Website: home-depot
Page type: delivery-shipping
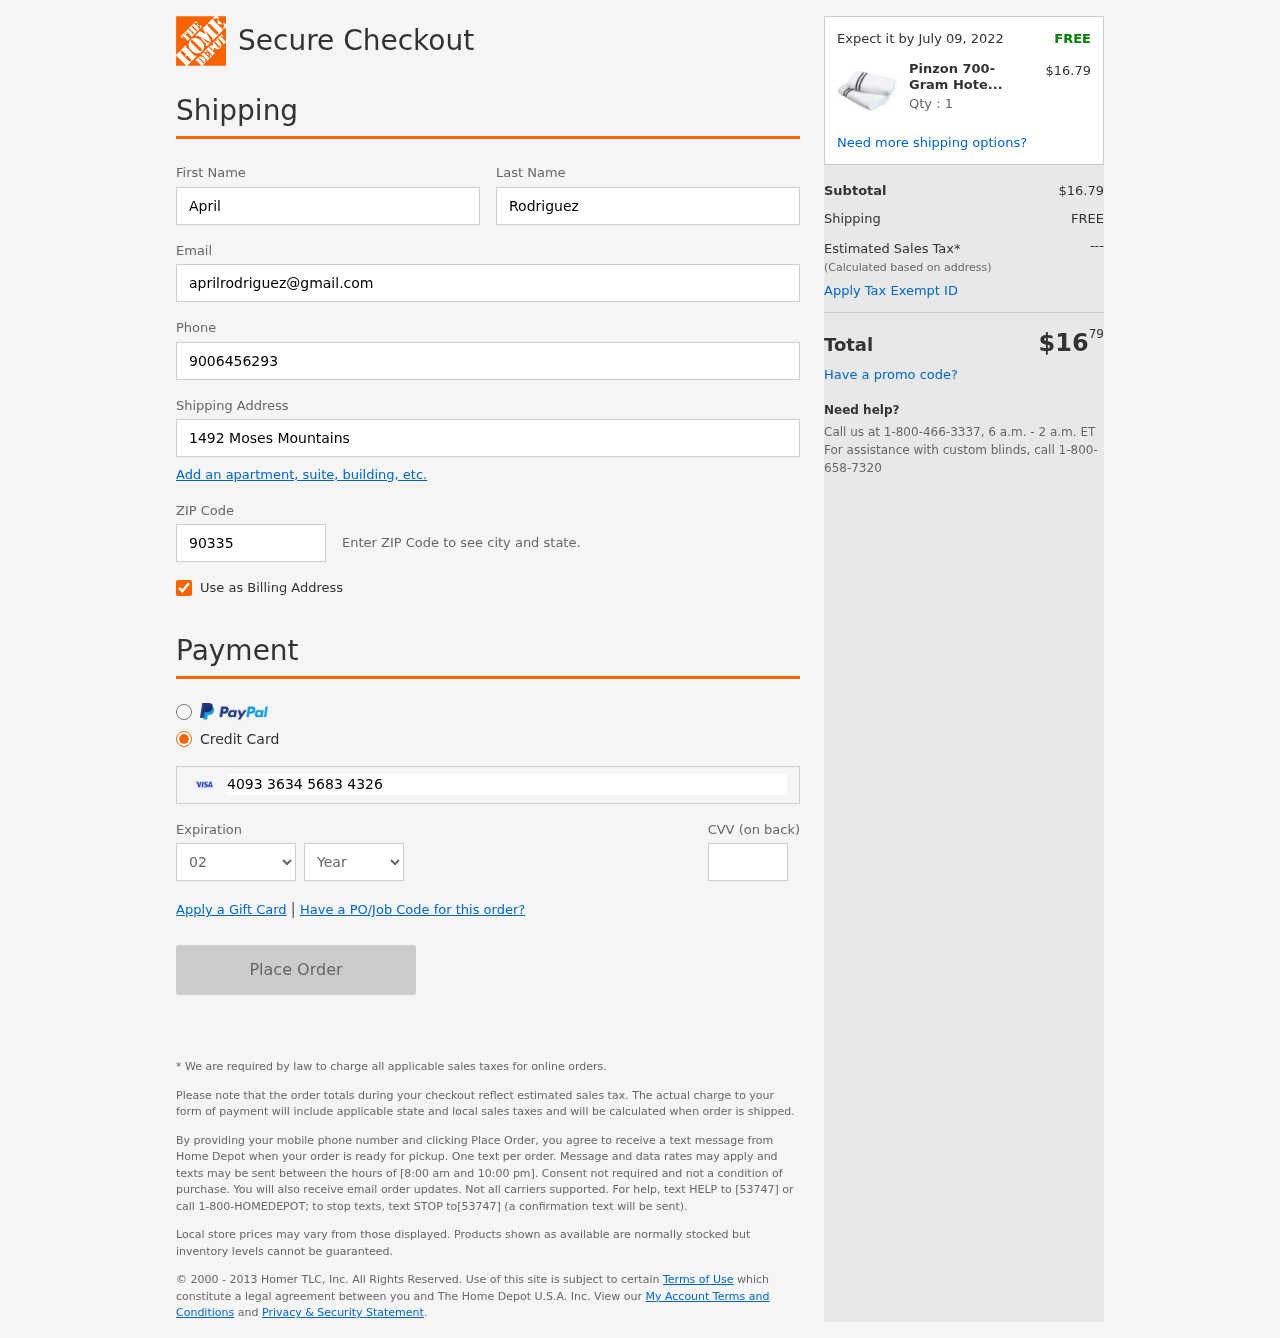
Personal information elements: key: PII_CARD_CVV
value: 780
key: PII_CARD_EXPIRY_MONTH
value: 02
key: PII_CARD_EXPIRY_YEAR
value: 26
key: PII_CARD_NUMBER
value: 4093 3634 5683 4326
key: PII_EMAIL
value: aprilrodriguez@gmail.com
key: PII_FIRSTNAME
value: April
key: PII_LASTNAME
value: Rodriguez
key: PII_PHONE
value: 9006456293
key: PII_POSTCODE
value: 90335
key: PII_STREET
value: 1492 Moses Mountains
Product elements: key: PRODUCT1_NAME
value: Pinzon 700-Gram Hotel Stitch Washcloth 2-Pack, Black
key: PRODUCT1_PRICE
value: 16.79
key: PRODUCT1_QUANTITY
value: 1
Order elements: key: ORDER_DELIVERY_DATE
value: Expect it by July 09, 2022
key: ORDER_SUBTOTAL
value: $16.79
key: ORDER_SHIPPING_COST
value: FREE
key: ORDER_TOTAL
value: $1679